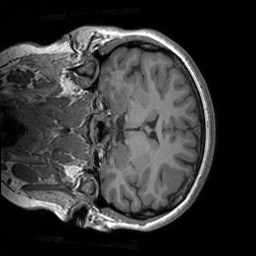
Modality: T1w
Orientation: coronal
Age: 19
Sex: female
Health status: healthy
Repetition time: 1.9 s
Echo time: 0.00252 s